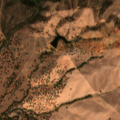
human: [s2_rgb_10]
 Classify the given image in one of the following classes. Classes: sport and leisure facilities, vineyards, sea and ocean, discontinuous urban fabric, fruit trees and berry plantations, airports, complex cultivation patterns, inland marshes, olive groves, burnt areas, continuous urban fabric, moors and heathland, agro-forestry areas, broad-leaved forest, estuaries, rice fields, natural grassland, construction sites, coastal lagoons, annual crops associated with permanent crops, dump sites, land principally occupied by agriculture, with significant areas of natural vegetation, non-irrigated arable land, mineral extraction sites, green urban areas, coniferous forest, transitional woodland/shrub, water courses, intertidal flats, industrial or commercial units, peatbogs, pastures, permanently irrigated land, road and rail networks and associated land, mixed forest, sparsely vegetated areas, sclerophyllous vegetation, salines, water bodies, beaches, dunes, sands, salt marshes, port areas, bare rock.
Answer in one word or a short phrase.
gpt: non-irrigated arable land, agro-forestry areas, broad-leaved forest, transitional woodland/shrub